Question: I am following <URL> to produce a plot in which report different data sets whose x-axis is the same, but y-axis has different scales.
I can reproduce my plot, similar to this:

With some code:
'''
# Twin the x-axis twice to make independent y-axes.
axes = [ax, ax.twinx(), ax.twinx()]
# Make some space on the right side for the extra y-axis.
fig.subplots_adjust(right=0.75)
# Move the last y-axis spine over to the right by 20% of the width of the axes
axes[-1].spines['right'].set_position(('axes', 1.2))
# To make the border of the right-most axis visible, we need to turn the frame
# on. This hides the other plots, however, so we need to turn its fill off.
axes[-1].set_frame_on(True)
axes[-1].patch.set_visible(False)
'''
But it happens that, by side the figure, there is plenty of empty room, so that the figure is "squeezed" in 3/4 of the sheet, instead of being spread over the whole page.
Why does this happen? And what could be a possible way to avoid it?
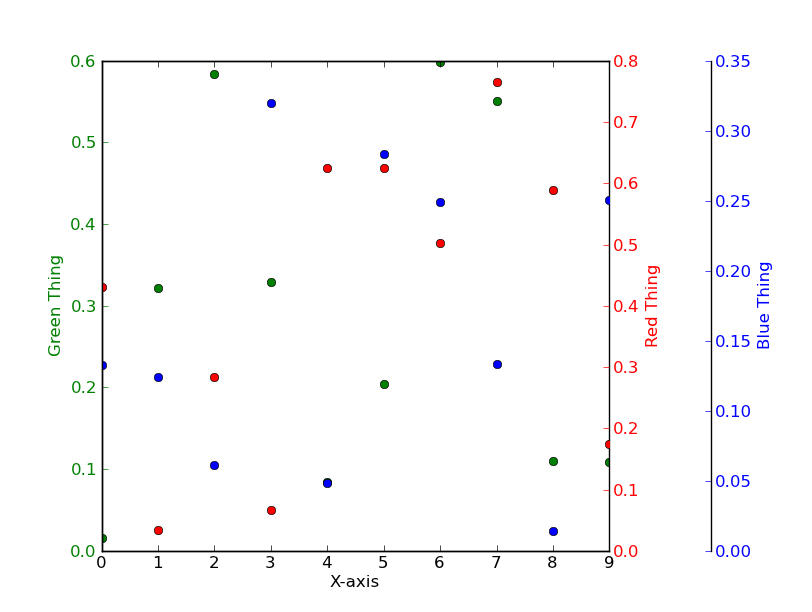
Answer: Normally you would get this:

You may want to call 'fig.tight_layout()' before calling 'plt.show()'.

You also want to fiddle with the axis offset ('1.13' instead of '1.2'):
'''
axes[-1].spines['right'].set_position(('axes', 1.13))
'''